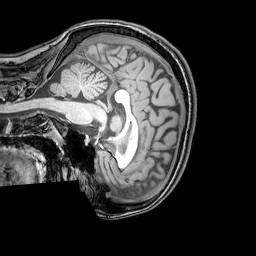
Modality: T1w
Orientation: sagittal
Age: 22
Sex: female
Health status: healthy
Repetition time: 0.081 s
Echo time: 0.037 s